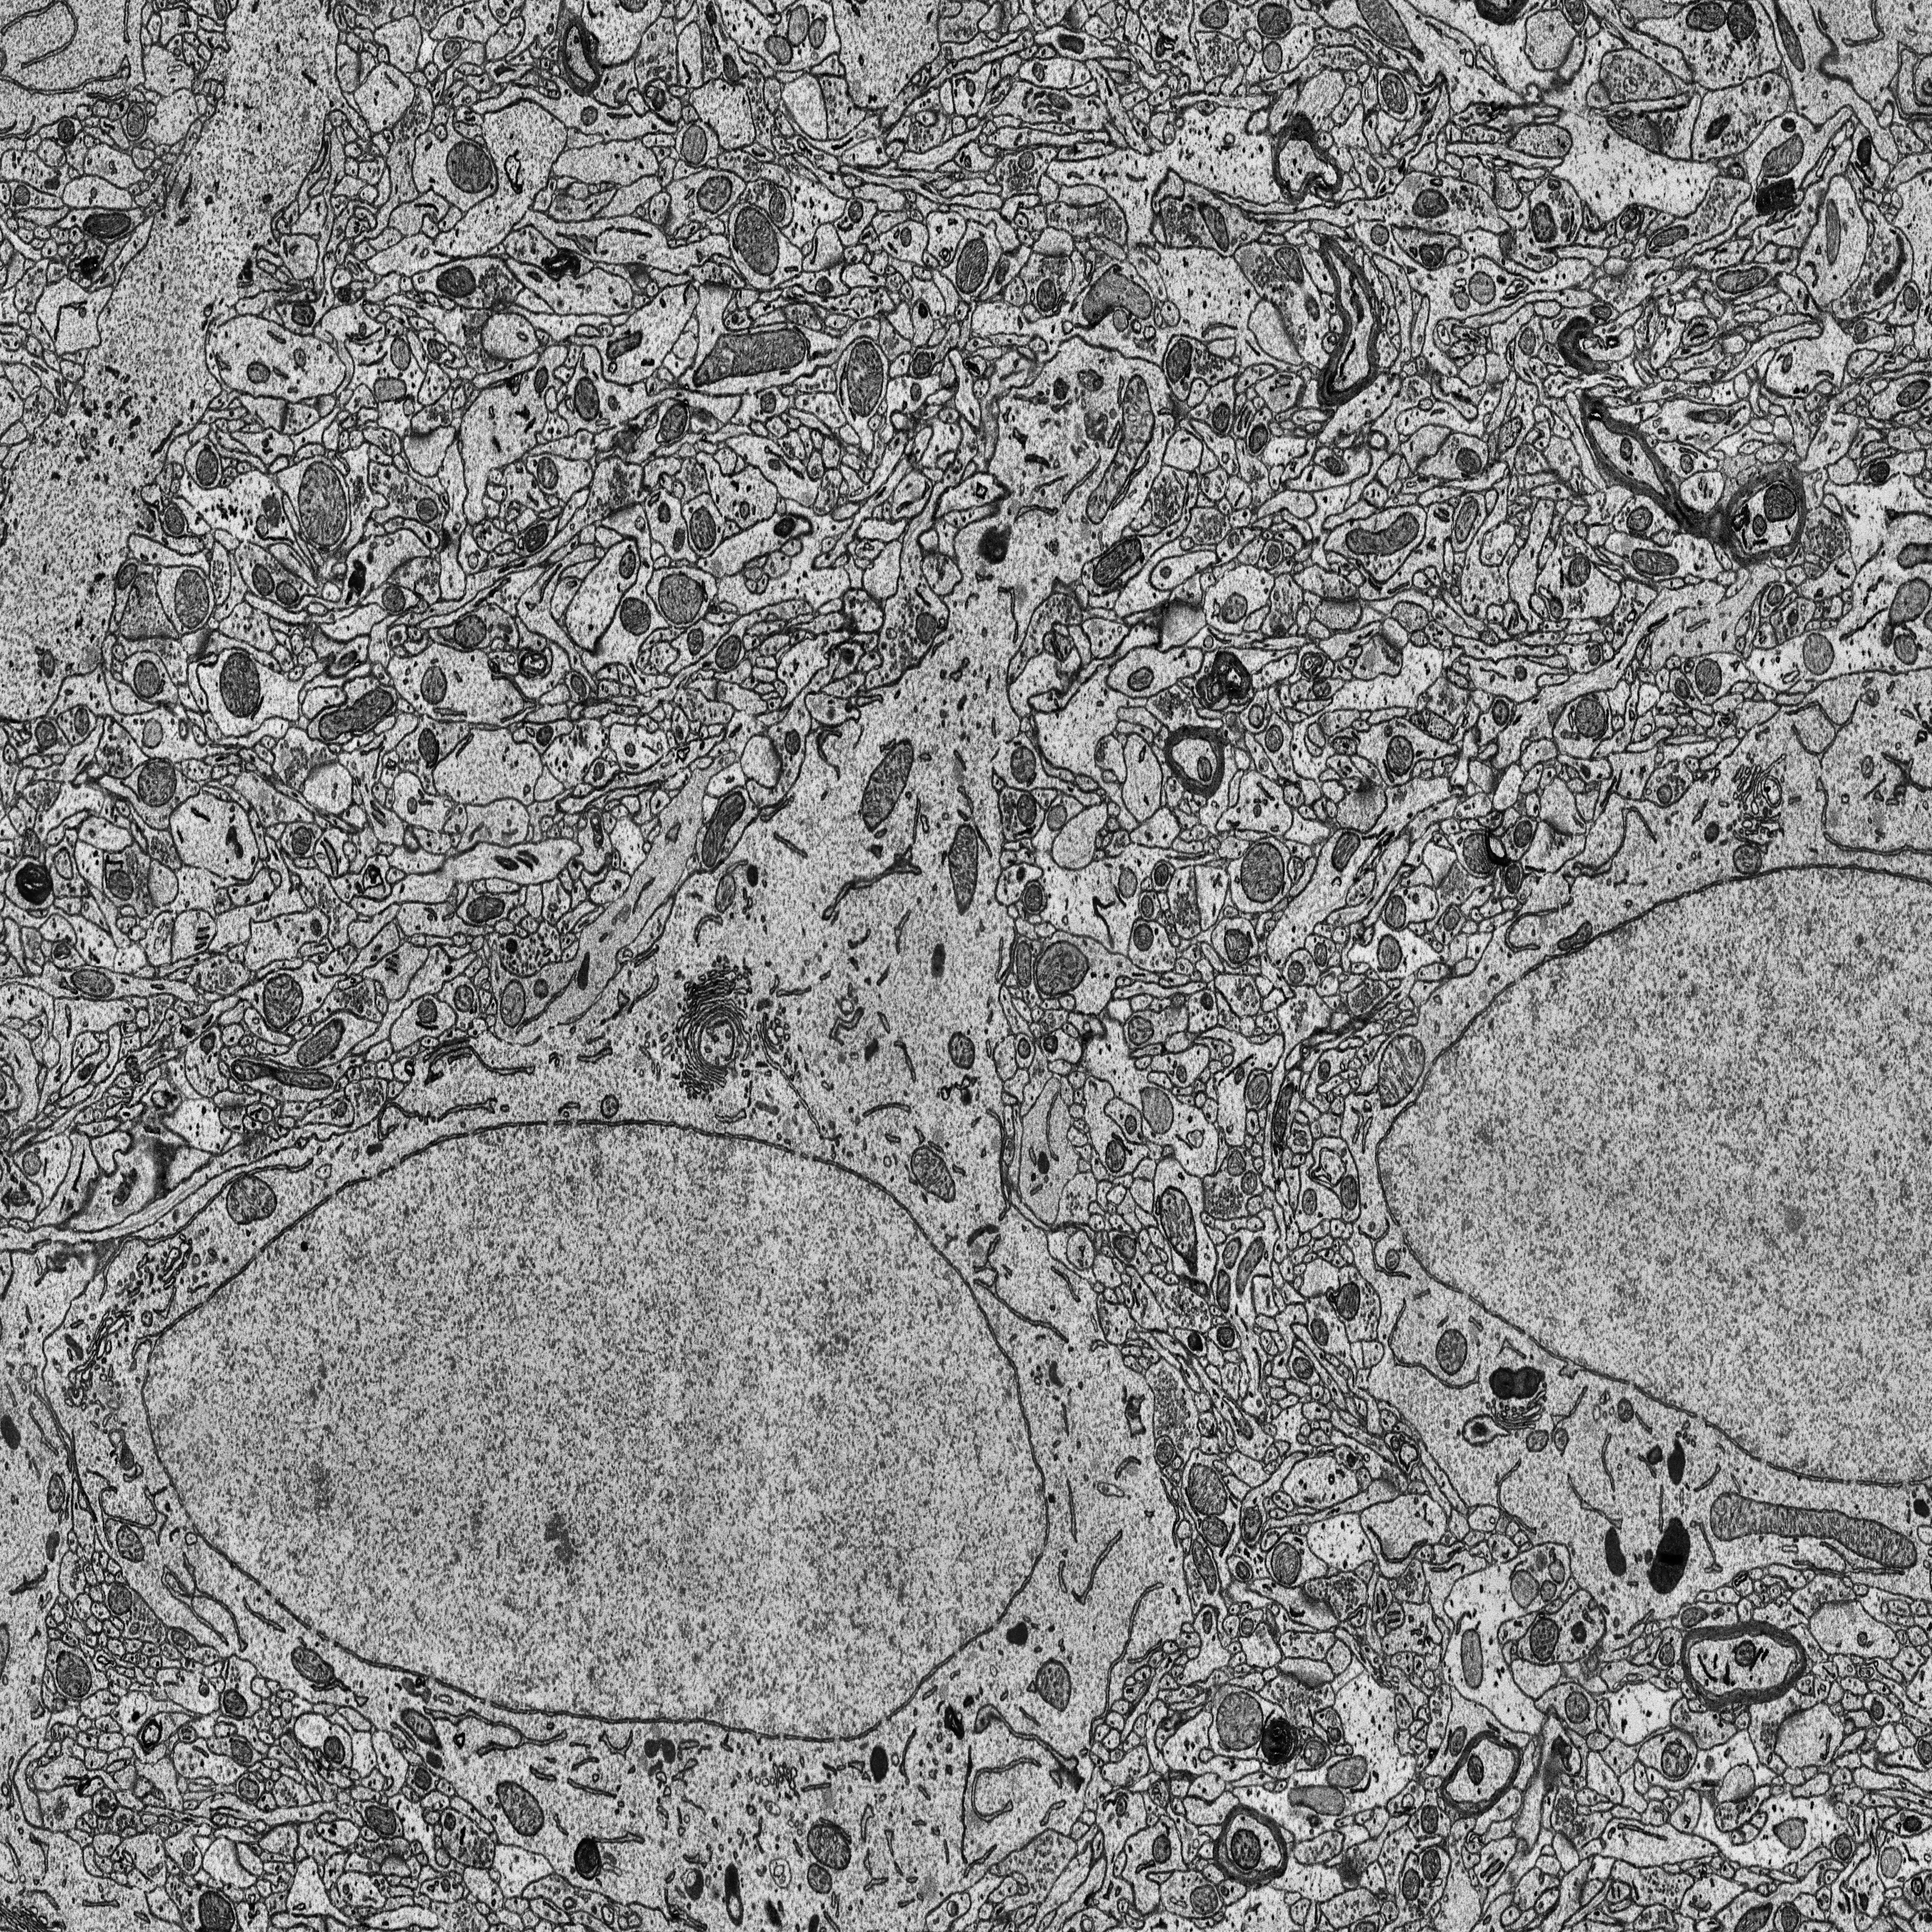
Electron microscopy slice of rat cortex tissue
Slice depth (z): 372
Mitochondria instances in slice: 344